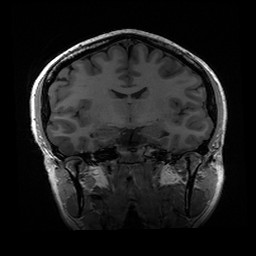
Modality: T1w
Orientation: coronal